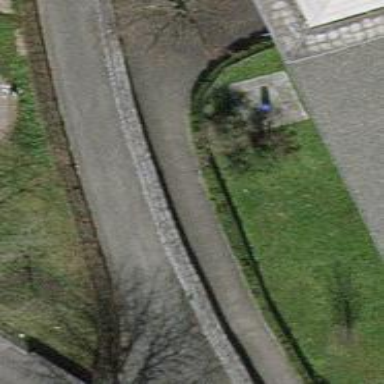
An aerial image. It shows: Retaining wall.